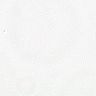
Metastatic tissue present: no